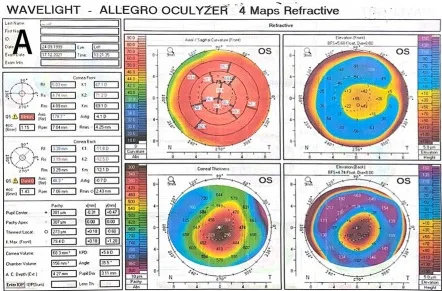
(A) The topography showed a paracentral corneal steepening. Sim-K readings are 67.1 D and 71.2 D on the flat and steep axes, respectively, with a corneal thinning point of 273 mm.
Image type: ophthalmic_imaging (oct)